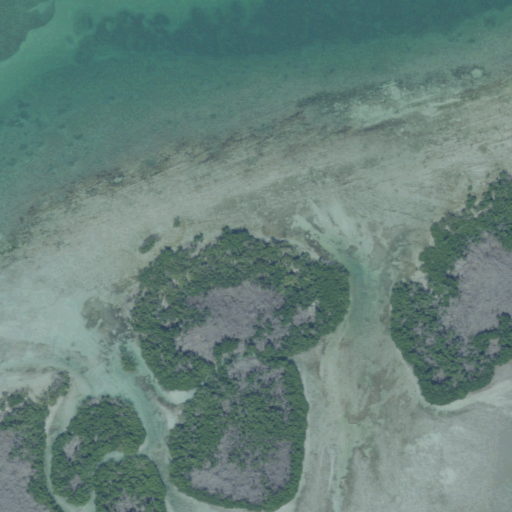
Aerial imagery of island in Florida named Sawyer Key containing herbaceous wetlands, open water, and woody wetlands